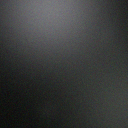
Screen state: off